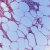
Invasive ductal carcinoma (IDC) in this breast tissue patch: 0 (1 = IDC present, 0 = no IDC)